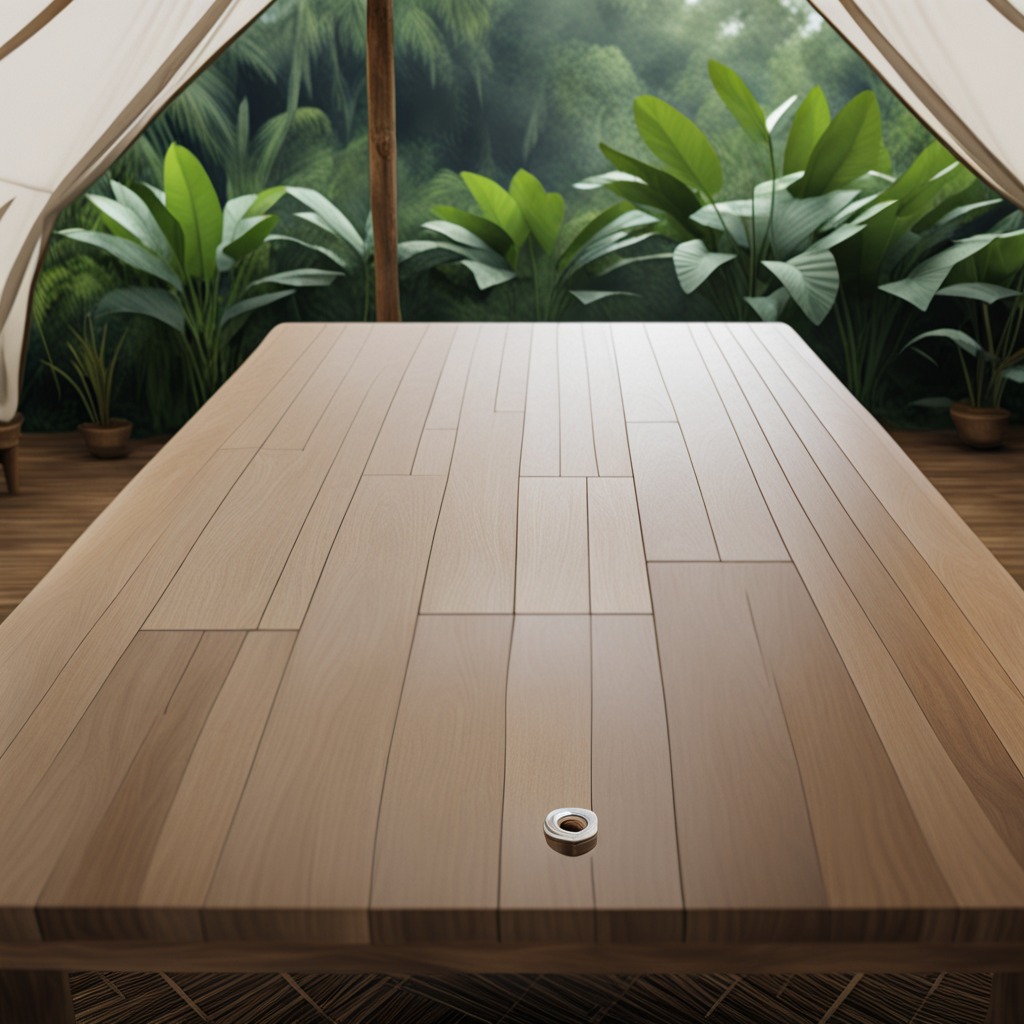
A metal nut is lying on the wooden table.